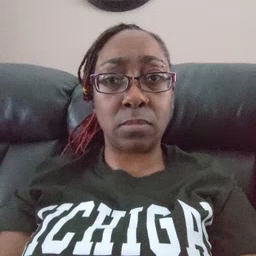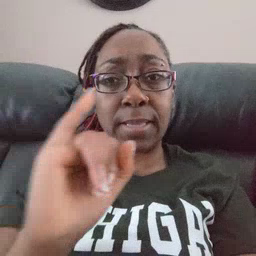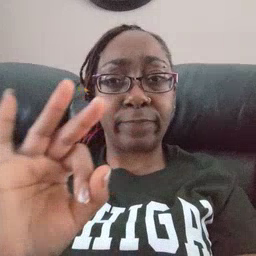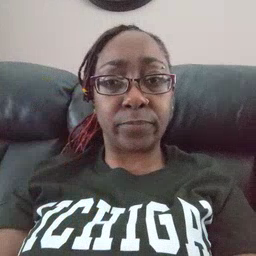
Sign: if